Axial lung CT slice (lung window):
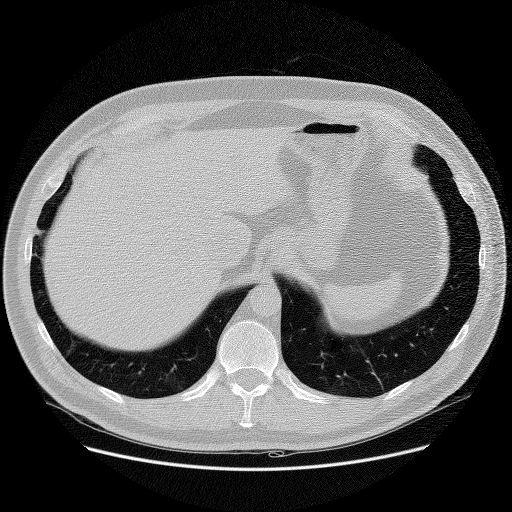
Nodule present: no